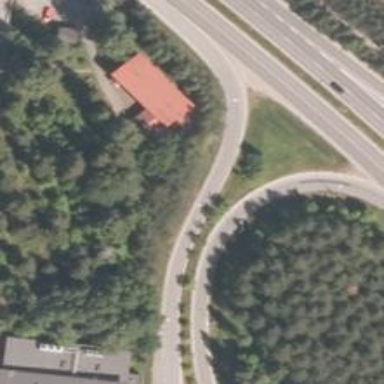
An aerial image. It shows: Trunk link highway.